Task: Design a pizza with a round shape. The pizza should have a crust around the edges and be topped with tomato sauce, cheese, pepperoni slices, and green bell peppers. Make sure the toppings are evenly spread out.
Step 499:
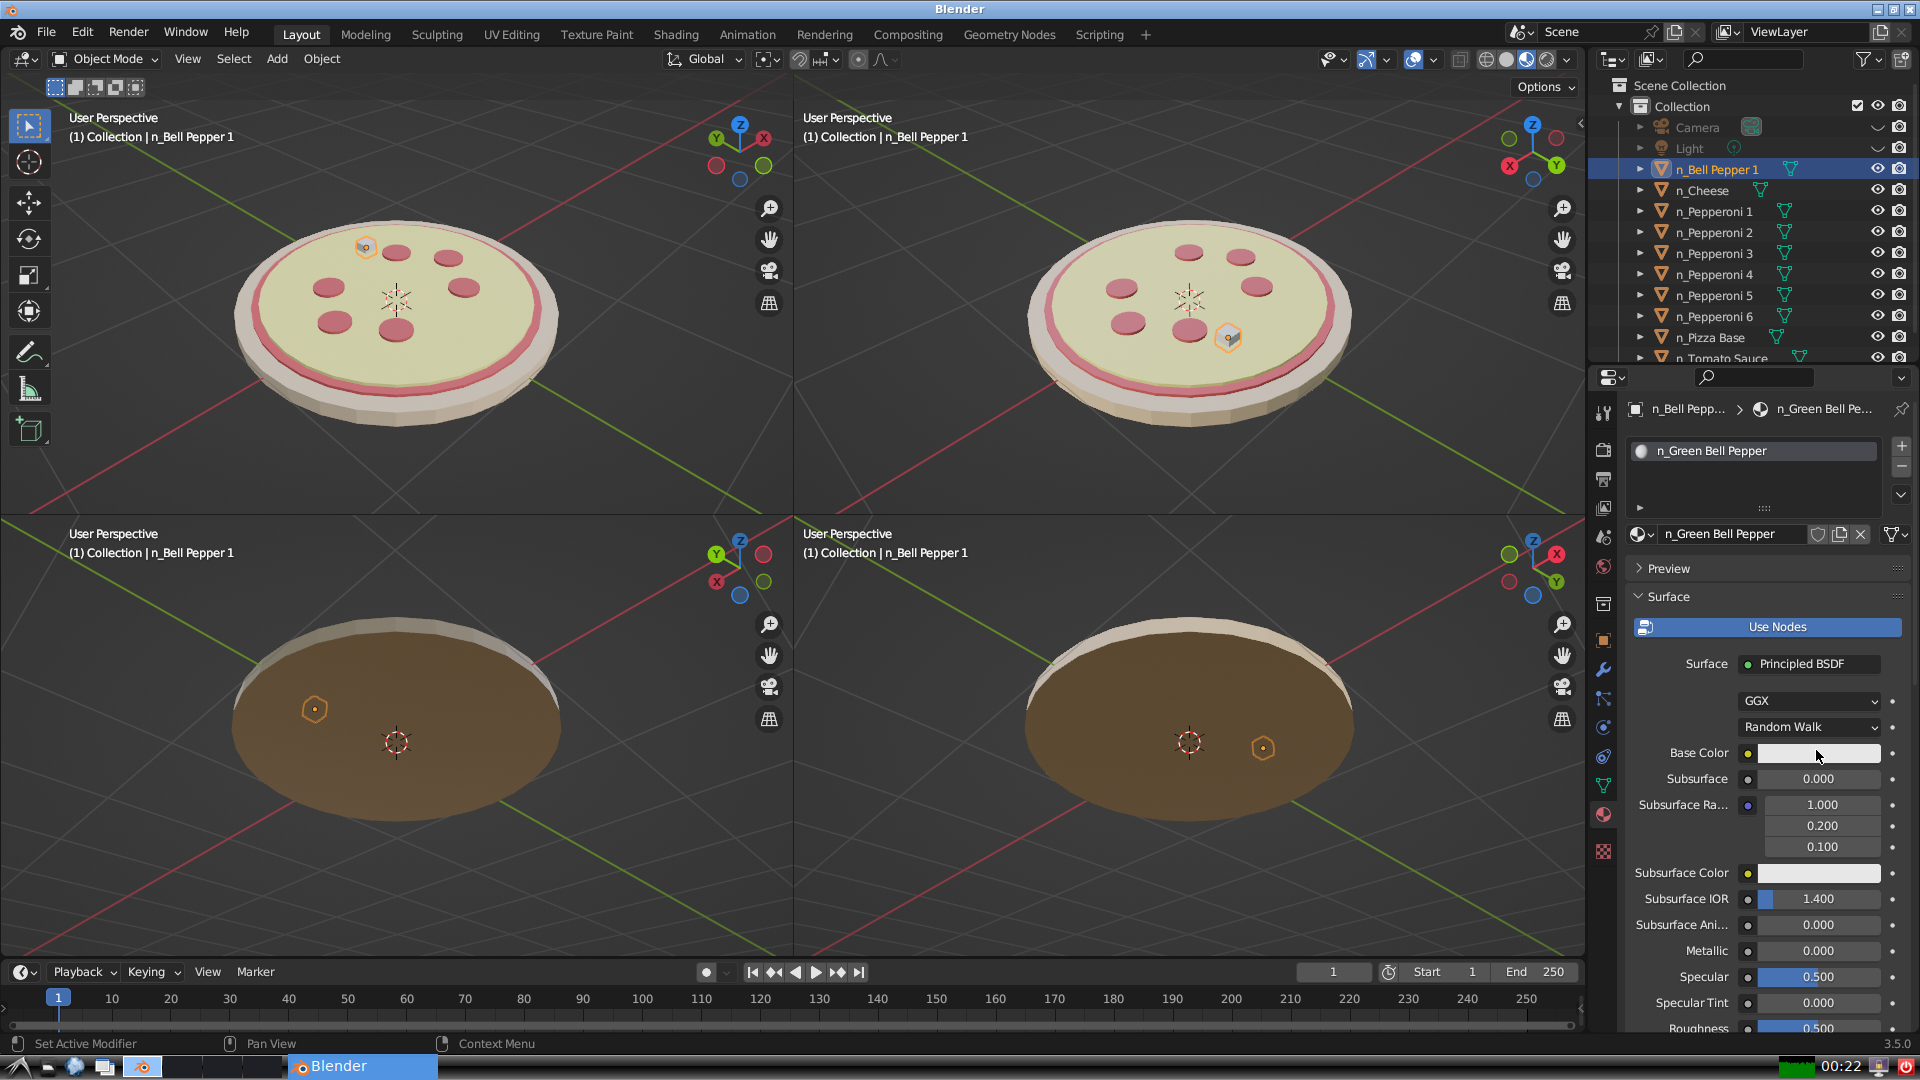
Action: click: no